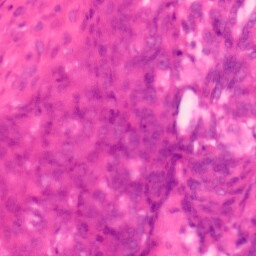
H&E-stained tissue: Colon